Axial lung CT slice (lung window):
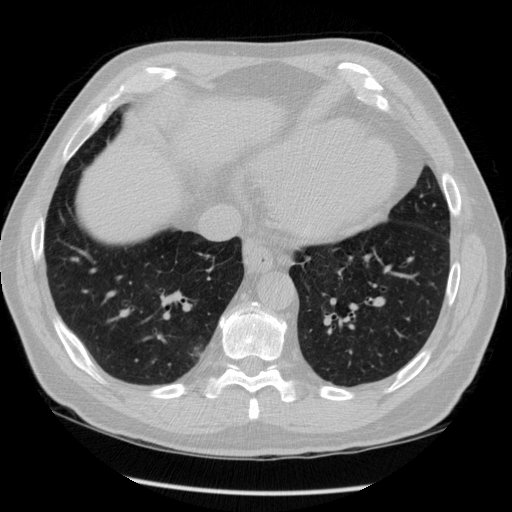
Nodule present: no